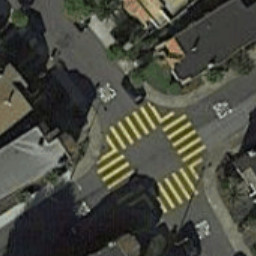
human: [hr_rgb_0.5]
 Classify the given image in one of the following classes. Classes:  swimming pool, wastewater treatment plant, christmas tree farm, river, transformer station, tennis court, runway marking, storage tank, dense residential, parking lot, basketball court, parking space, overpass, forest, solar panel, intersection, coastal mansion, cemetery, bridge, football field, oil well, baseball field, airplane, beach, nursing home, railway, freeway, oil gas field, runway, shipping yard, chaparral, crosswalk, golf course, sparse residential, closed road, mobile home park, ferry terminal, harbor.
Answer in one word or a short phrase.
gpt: crosswalk